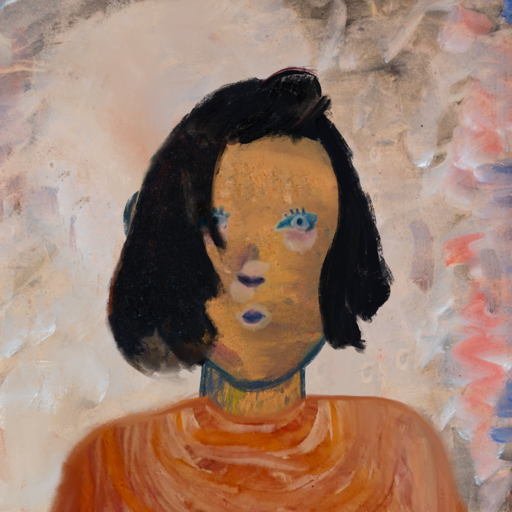
Background: Roy_Bahadur, Head And Neck Front: In_The_Sun, Face Front: Hill_Girl, Bust: Pious_Lady, Hair Front: Mosgoul, Head Accessory: Blank, Second Necklace: Blank, Necklace: Blank, Baby: Blank